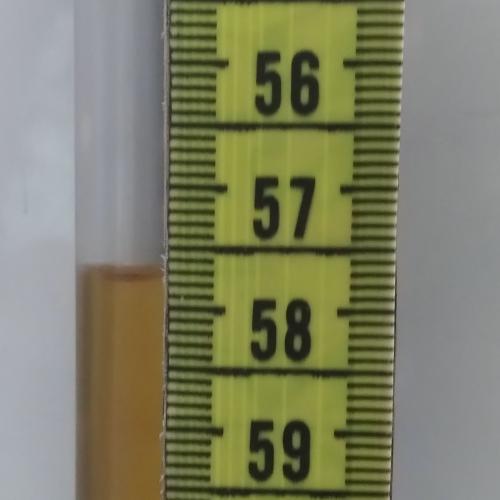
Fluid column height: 57.7 cm